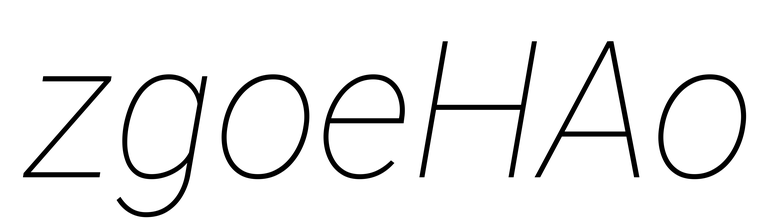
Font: Roboto-Italic_Thin_Italic